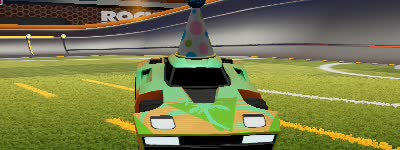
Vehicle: breakout